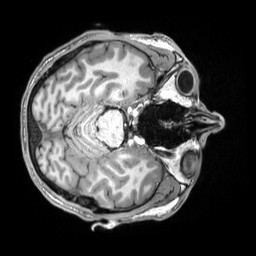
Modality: T1w
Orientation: axial
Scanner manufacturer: siemens
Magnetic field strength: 3 T
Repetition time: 2.5 s
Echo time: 0.00343 s